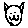
Label: cat